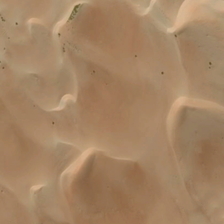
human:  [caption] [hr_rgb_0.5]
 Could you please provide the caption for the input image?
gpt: several ripples are in a piece of yellow desert .

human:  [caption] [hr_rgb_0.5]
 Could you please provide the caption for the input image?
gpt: several ripples are in a piece of yellow desert .

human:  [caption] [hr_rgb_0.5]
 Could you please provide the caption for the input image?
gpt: several ripples are in a piece of yellow desert .

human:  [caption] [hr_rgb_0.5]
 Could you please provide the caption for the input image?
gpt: several ripples are in a piece of yellow desert .

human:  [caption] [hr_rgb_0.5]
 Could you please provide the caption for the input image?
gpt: several ripples are in a piece of yellow desert .